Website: macys
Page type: cross-sells
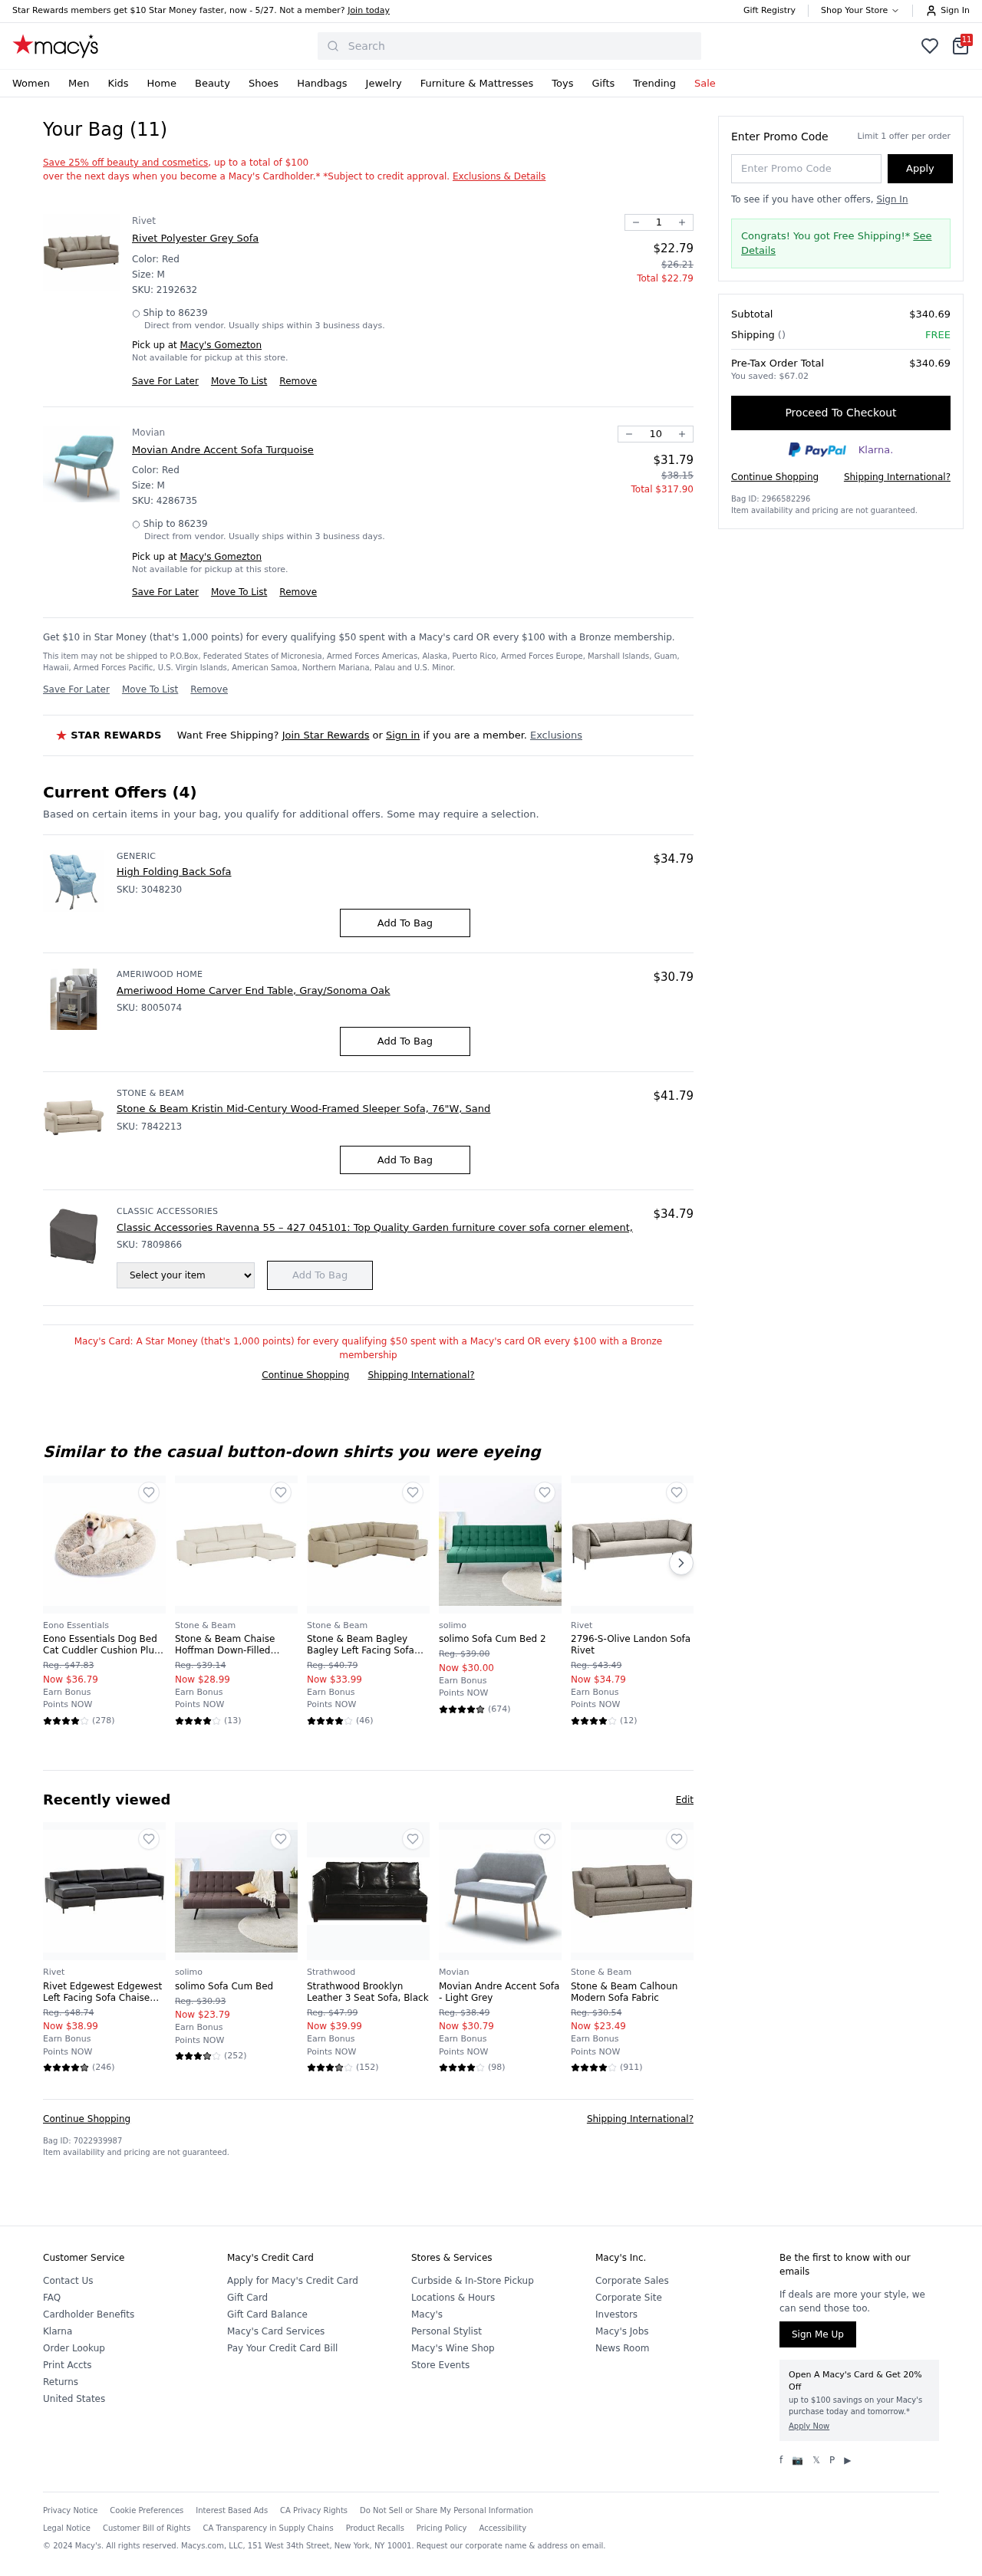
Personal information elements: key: PII_CITY
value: Gomezton
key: PII_POSTCODE
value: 86239
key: PII_PROMO_CODE
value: SUMMER57
Product elements: key: PRODUCT10_BRAND
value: Rivet
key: PRODUCT10_NAME
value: Rivet Edgewest Edgewest Left Facing Sofa Chaise Sectional
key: PRODUCT10_NUM_RATINGS
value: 246
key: PRODUCT10_PRICE
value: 38.99
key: PRODUCT10_RATING
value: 4.7
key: PRODUCT11_BRAND
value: solimo
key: PRODUCT11_NAME
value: solimo Sofa Cum Bed
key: PRODUCT11_NUM_RATINGS
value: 252
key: PRODUCT11_PRICE
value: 23.79
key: PRODUCT11_RATING
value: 3.7
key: PRODUCT12_BRAND
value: Strathwood
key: PRODUCT12_NAME
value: Strathwood Brooklyn Leather 3 Seat Sofa, Black
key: PRODUCT12_NUM_RATINGS
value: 152
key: PRODUCT12_PRICE
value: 39.99
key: PRODUCT12_RATING
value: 3.7
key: PRODUCT13_BRAND
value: Movian
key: PRODUCT13_NAME
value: Movian Andre Accent Sofa - Light Grey
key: PRODUCT13_NUM_RATINGS
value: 98
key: PRODUCT13_PRICE
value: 30.79
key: PRODUCT13_RATING
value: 4.2
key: PRODUCT14_BRAND
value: Stone & Beam
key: PRODUCT14_NAME
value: Stone & Beam Calhoun Modern Sofa Fabric
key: PRODUCT14_NUM_RATINGS
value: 911
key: PRODUCT14_PRICE
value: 23.49
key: PRODUCT14_RATING
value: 4.2
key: PRODUCT15_BRAND
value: Generic
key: PRODUCT15_NAME
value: High Folding Back Sofa
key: PRODUCT15_PRICE
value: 34.79
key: PRODUCT16_BRAND
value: Stone & Beam
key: PRODUCT16_NAME
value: Stone & Beam Kristin Mid-Century Wood-Framed Sleeper Sofa, 76"W, Sand
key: PRODUCT16_PRICE
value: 41.79
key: PRODUCT1_BRAND
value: Rivet
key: PRODUCT1_NAME
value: Rivet Polyester Grey Sofa
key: PRODUCT1_PRICE
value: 22.79
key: PRODUCT1_QUANTITY
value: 1
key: PRODUCT2_BRAND
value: Movian
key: PRODUCT2_NAME
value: Movian Andre Accent Sofa Turquoise
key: PRODUCT2_PRICE
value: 31.79
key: PRODUCT2_QUANTITY
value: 10
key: PRODUCT3_BRAND
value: Ameriwood Home
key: PRODUCT3_NAME
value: Ameriwood Home Carver End Table, Gray/Sonoma Oak
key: PRODUCT3_PRICE
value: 30.79
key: PRODUCT4_BRAND
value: Classic Accessories
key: PRODUCT4_NAME
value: Classic Accessories Ravenna 55 – 427 045101: Top Quality Garden furniture cover sofa corner element,
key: PRODUCT4_PRICE
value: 34.79
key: PRODUCT5_BRAND
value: Eono Essentials
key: PRODUCT5_NAME
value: Eono Essentials Dog Bed Cat Cuddler Cushion Plush Donut Detachable Washable Cover Round Soft Warm Pe
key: PRODUCT5_NUM_RATINGS
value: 278
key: PRODUCT5_PRICE
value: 36.79
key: PRODUCT5_RATING
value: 4.3
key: PRODUCT6_BRAND
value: Stone & Beam
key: PRODUCT6_NAME
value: Stone & Beam Chaise Hoffman Down-Filled Sectional Sofa, 87.5" W, Ecru
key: PRODUCT6_NUM_RATINGS
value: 13
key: PRODUCT6_PRICE
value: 28.99
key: PRODUCT6_RATING
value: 4.1
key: PRODUCT7_BRAND
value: Stone & Beam
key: PRODUCT7_NAME
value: Stone & Beam Bagley Bagley Left Facing Sofa Fabric
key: PRODUCT7_NUM_RATINGS
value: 46
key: PRODUCT7_PRICE
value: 33.99
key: PRODUCT7_RATING
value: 4
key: PRODUCT8_BRAND
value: solimo
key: PRODUCT8_NAME
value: solimo Sofa Cum Bed 2
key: PRODUCT8_NUM_RATINGS
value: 674
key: PRODUCT8_PRICE
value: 30
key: PRODUCT8_RATING
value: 4.6
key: PRODUCT9_BRAND
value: Rivet
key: PRODUCT9_NAME
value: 2796-S-Olive Landon Sofa Rivet
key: PRODUCT9_NUM_RATINGS
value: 12
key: PRODUCT9_PRICE
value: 34.79
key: PRODUCT9_RATING
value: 4.4
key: PRODUCT1_SKU
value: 2192632
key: PRODUCT1_ORIGINAL_PRICE
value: $26.21
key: PRODUCT1_TOTAL
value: $22.79
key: PRODUCT2_SKU
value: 4286735
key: PRODUCT2_ORIGINAL_PRICE
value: $38.15
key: PRODUCT2_TOTAL
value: $317.90
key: PRODUCT15_SKU
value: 3048230
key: PRODUCT3_SKU
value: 8005074
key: PRODUCT16_SKU
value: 7842213
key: PRODUCT4_SKU
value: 7809866
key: PRODUCT5_ORIGINAL_PRICE
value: Reg. $47.83
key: PRODUCT6_ORIGINAL_PRICE
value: Reg. $39.14
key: PRODUCT7_ORIGINAL_PRICE
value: Reg. $40.79
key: PRODUCT8_ORIGINAL_PRICE
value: Reg. $39.00
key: PRODUCT9_ORIGINAL_PRICE
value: Reg. $43.49
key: PRODUCT10_ORIGINAL_PRICE
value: Reg. $48.74
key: PRODUCT11_ORIGINAL_PRICE
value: Reg. $30.93
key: PRODUCT12_ORIGINAL_PRICE
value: Reg. $47.99
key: PRODUCT13_ORIGINAL_PRICE
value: Reg. $38.49
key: PRODUCT14_ORIGINAL_PRICE
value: Reg. $30.54
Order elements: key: ORDER_NUM_ITEMS
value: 11
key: ORDER_SUBTOTAL
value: $340.69
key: ORDER_TOTAL
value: $340.69
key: ORDER_SAVINGS
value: $67.02
Search elements: key: HEADER_SEARCH
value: Search